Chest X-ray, PA view. Patient: 31 years old, sex F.
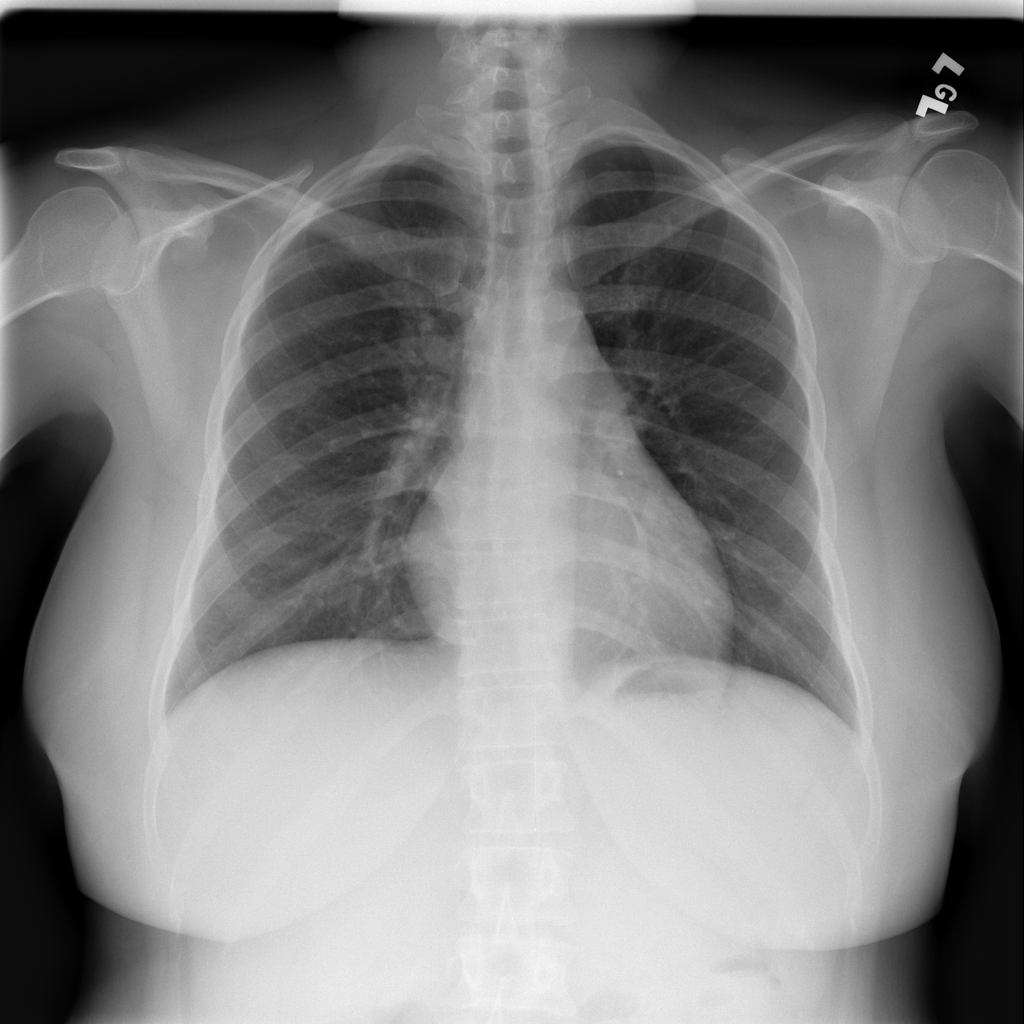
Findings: No Finding